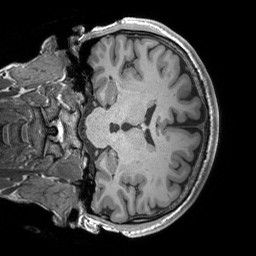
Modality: T1w
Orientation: coronal
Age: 22